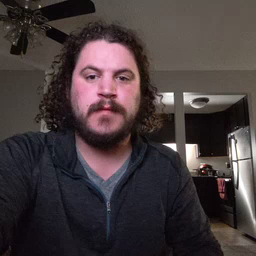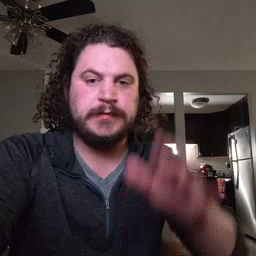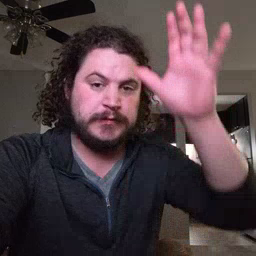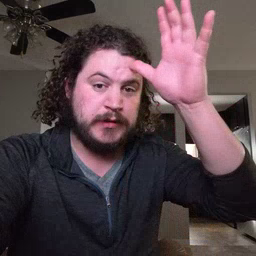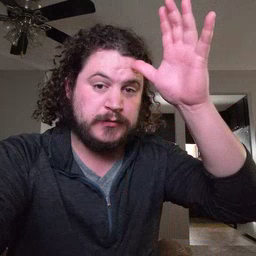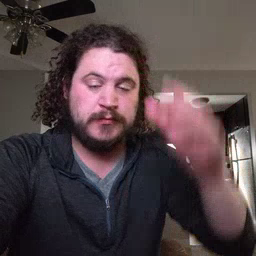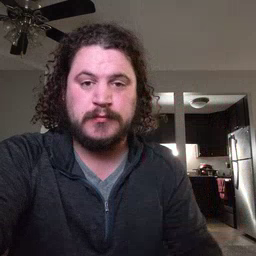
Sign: dad